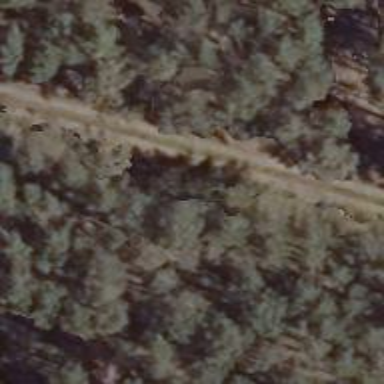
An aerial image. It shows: Track road with grade4 tracktype.